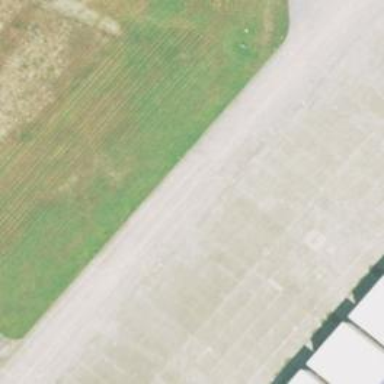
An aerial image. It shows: Image of taxiway at airport.